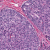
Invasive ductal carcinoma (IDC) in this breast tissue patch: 0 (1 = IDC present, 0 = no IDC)